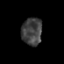
Tissue: prostate
Cell type: T cells
Senescence score: 0.7053
Nuclear area (px): 548
Mean DAPI intensity: 65.411